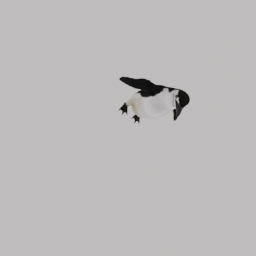
Label: animals